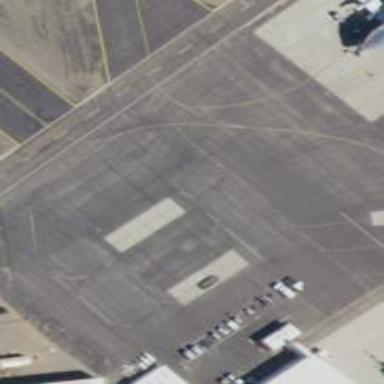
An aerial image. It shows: Image of taxiway at airport.